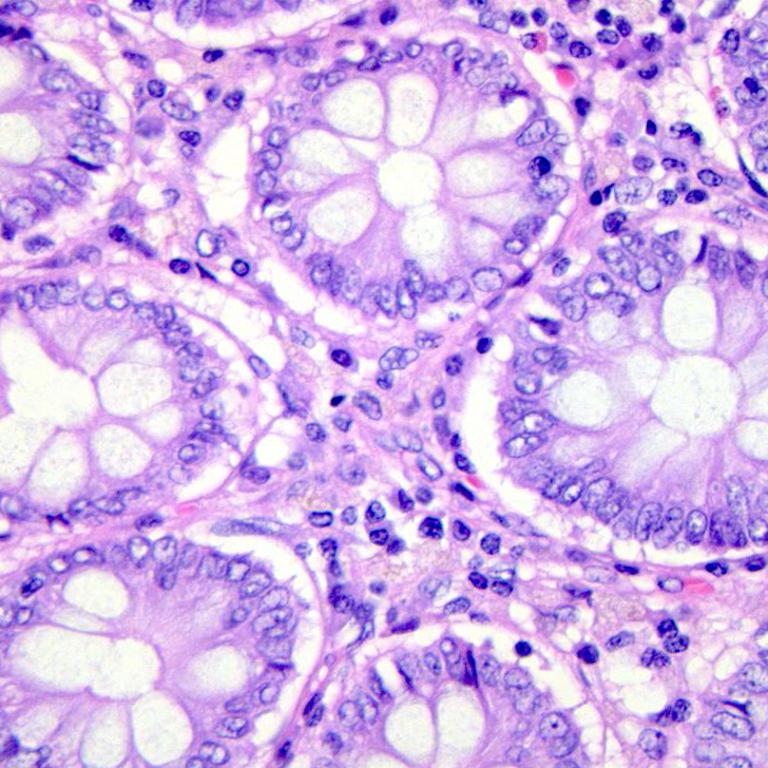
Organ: colon
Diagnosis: benign